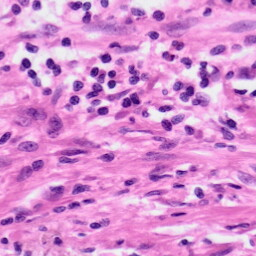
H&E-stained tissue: Lung